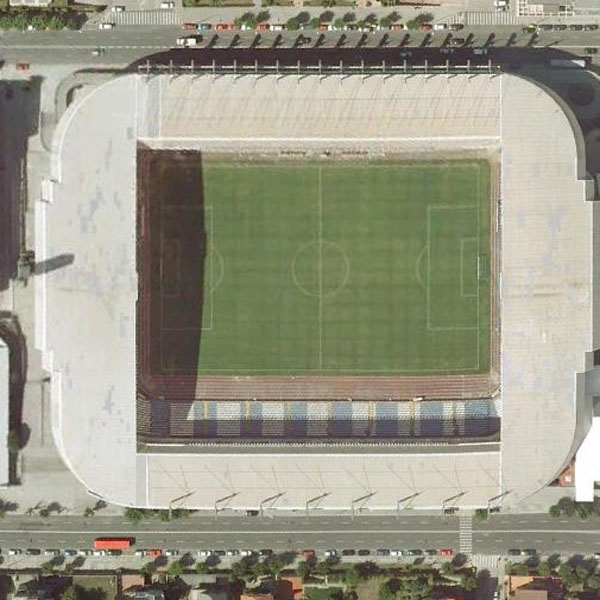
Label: footballField